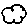
Label: cloud